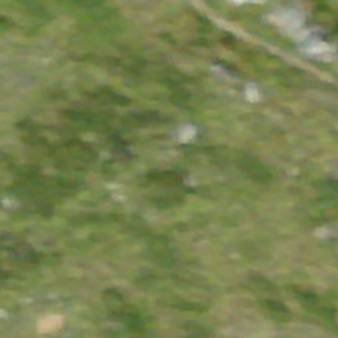
Label: other